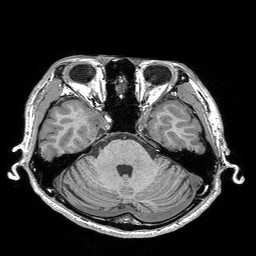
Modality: T1w
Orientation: coronal